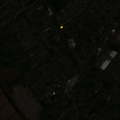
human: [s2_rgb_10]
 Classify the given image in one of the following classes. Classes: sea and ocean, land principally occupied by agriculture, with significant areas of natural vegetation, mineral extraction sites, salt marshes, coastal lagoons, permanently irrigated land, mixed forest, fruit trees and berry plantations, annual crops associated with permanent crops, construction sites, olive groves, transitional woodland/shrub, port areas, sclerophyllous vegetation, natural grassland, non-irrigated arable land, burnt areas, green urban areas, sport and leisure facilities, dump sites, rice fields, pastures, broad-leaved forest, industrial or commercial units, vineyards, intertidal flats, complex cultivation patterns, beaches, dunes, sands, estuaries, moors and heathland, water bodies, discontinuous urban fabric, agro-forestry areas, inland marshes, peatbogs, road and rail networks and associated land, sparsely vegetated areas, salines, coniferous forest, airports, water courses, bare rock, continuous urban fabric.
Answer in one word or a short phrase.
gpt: continuous urban fabric, discontinuous urban fabric, industrial or commercial units, non-irrigated arable land, pastures